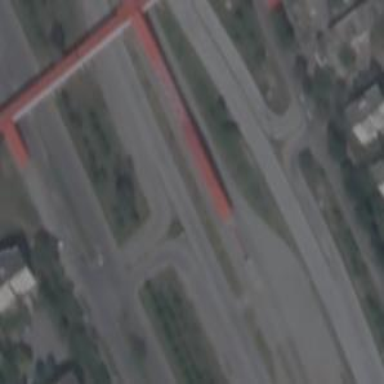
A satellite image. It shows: Subway station building.